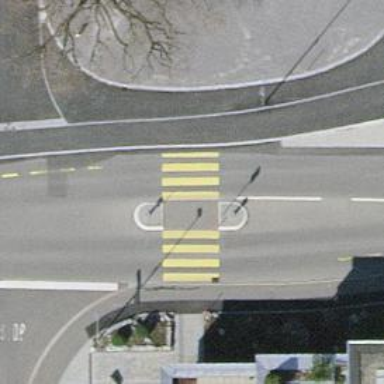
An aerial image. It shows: Kerb serving as barrier.